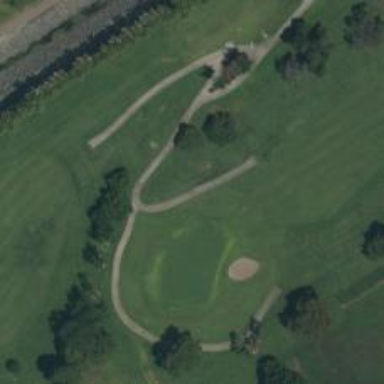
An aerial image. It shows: Service road designated as golf cart path.